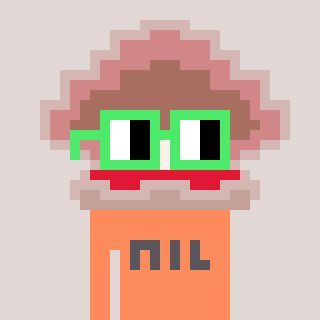
a pixel art character with square light green glasses, a oyster-shaped head and a peachy-colored body on a warm background